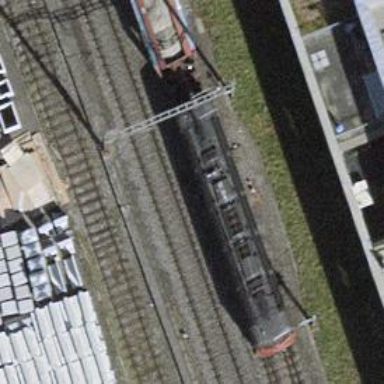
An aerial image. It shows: Single railway track with electrified contact line.